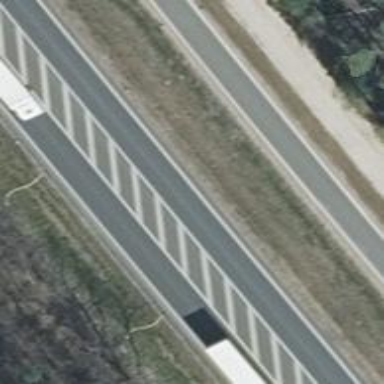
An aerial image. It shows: Asphalt motorway with primary highway classification.